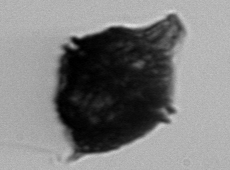
Label: Gonyaulax